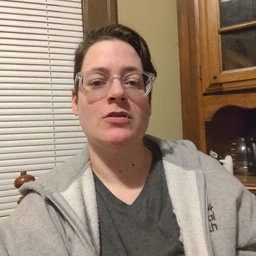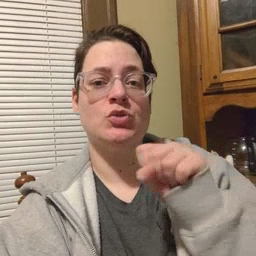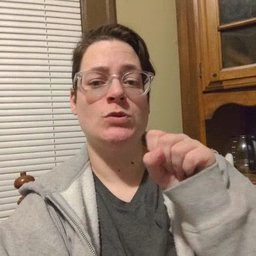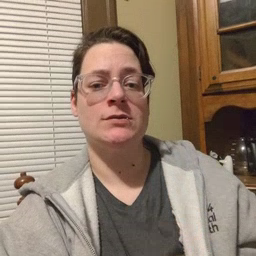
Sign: shoe